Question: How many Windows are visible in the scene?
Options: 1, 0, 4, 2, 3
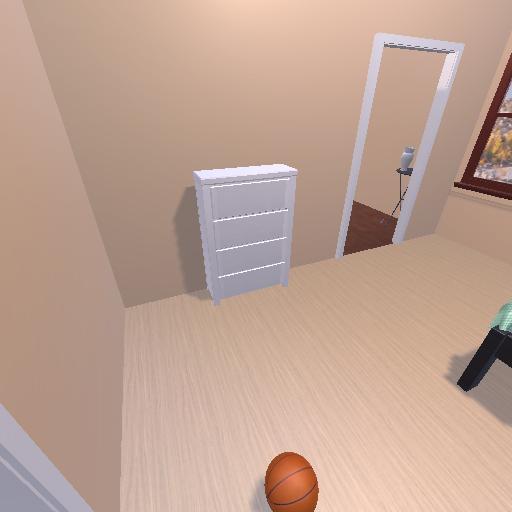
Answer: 1